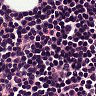
Metastatic tissue present: no